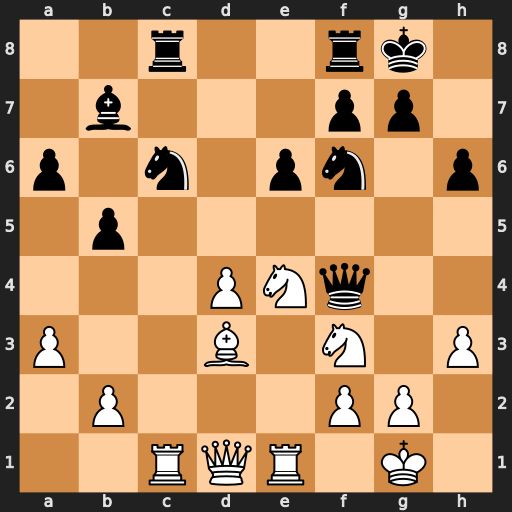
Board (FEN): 2r2rk1/1b3pp1/p1n1pn1p/1p6/3PNq2/P2B1N1P/1P3PP1/2RQR1K1
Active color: w
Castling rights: -
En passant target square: -
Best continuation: g3 Qb8 Nxf6+ gxf6 d5